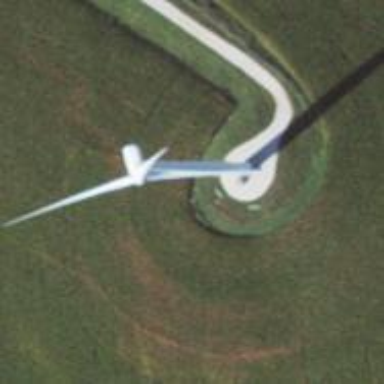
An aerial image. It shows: Wind turbine generator that utilizes wind as its source for generating electricity. It is of the horizontal axis type.